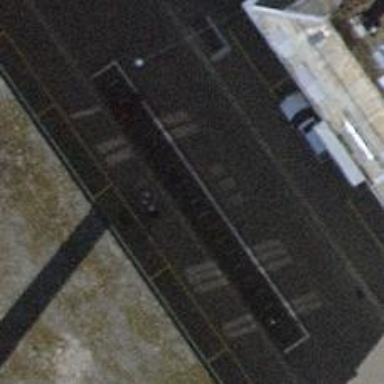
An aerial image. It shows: Bicycle parking area with stands.